Question: I have the following Picture:

And you guessed it: I want to extract all the little pictures into separate files. What I want to now:
1. Is it possible to do this with one of Gimps scripting interfaces?
2. Would you use "Batch-Mode", "Script-Fi", "Plug-ins" or something else I am not aware of?
3. If yes: I have no experience with Gimp scripting: How much effort will it be to learn the needed skills?
Of course any additional pointers will be greatly appreciated.
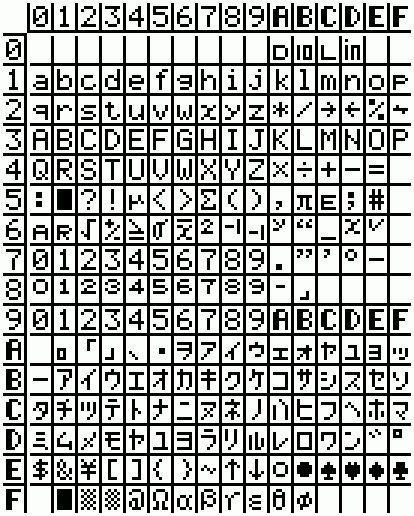
Answer: One of the best ways to script GIMP is using the Python language - so that you have full acess to any other resources Python can tap, in addition to GIMP's API
In the case above, I'd proceed to place image guides over the grid lines, then using the "slice" plug-in- it will generate a GIMP image for each table cell. Then use Python, could even be the interactive console, to loop through the images and perform extra operations (like saving) on them.
To see what can be done melodramatically in GIMP, check the help->Procedure Database menu entry.
If you don't have a "filters->python-fu" menu entry, you gave to install the GIMP-Python environment. For Linuxes it is available as a separate package, For windows, you will have to google for it, as it requires the install of 3 or 4 different components in the correct order. (Hopefully when GIMP 2.8 - the next version is out - th Python environment will come built-in on windows installs)